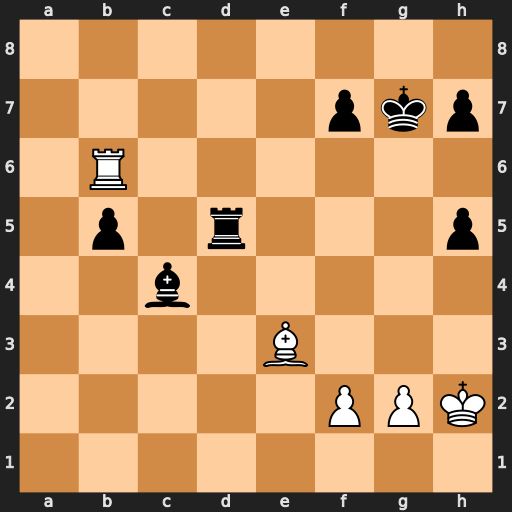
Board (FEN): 8/5pkp/1R6/1p1r3p/2b5/4B3/5PPK/8
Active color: w
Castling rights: -
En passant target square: -
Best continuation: Bh6+ Kh8 Rb8+ Rd8 Rxd8#